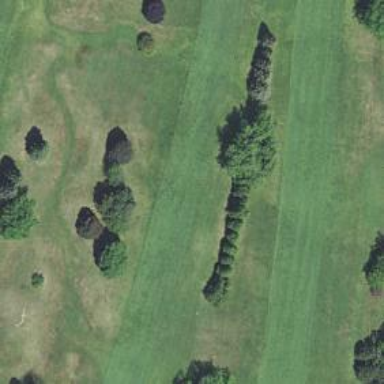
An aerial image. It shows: View of golf hole.